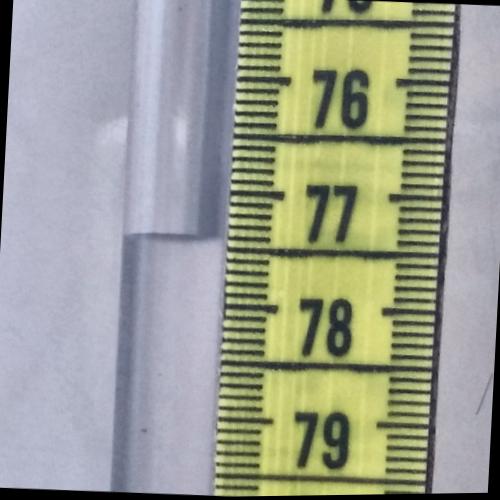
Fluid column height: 77.4 cm